Question: I'm trying to use the Visual Studio <URL>.
However, when I select "Take Snapshot" (except for the very first time), I see no difference in the AutoHistory pane. The "Old" timestamp remains the same and the "Now" edit box (and "X" to its right) are read-only:

How can I verify that my snapshots are really being taken? I feel as if the lens cap is still on the camera or something. How can I compare my last two snapshots?
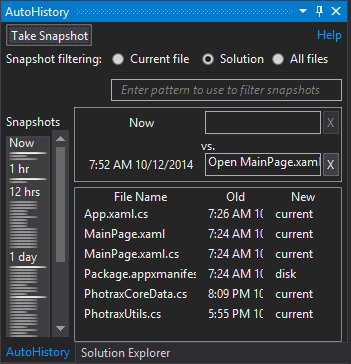
Answer: It's not enough to look at the filename list with the 'old' and 'new' columns. Instead you really need to hover over those tiny snapshot entries to get information on when AutoHistory is doing the captures. If you want to change the label of a snapshot, seems like the interface requires you to grab the top of the little range box and drag it down to the item in question. Only then does it seem to allow your snapshot's label to be changed:
So, drag this box...

...down to this spot, right above the snapshot you just took:

And, apparently, a snapshot's label value is changed when the textbox looses focus (there's little indication that you've updated the text).
If you want to compare two snapshots, you have to painstakingly set the box's bounds to that of the two snapshots you want to compare:

I do like the power of this extension, but the interface can be maddening and isn't very intuitive.
Looks like the author(s) have abandoned support for it since they no longer reply to comments or requests. Would be awesome if it were open source since it just needs a few tweaks to really take this thing across the finish line!